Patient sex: M
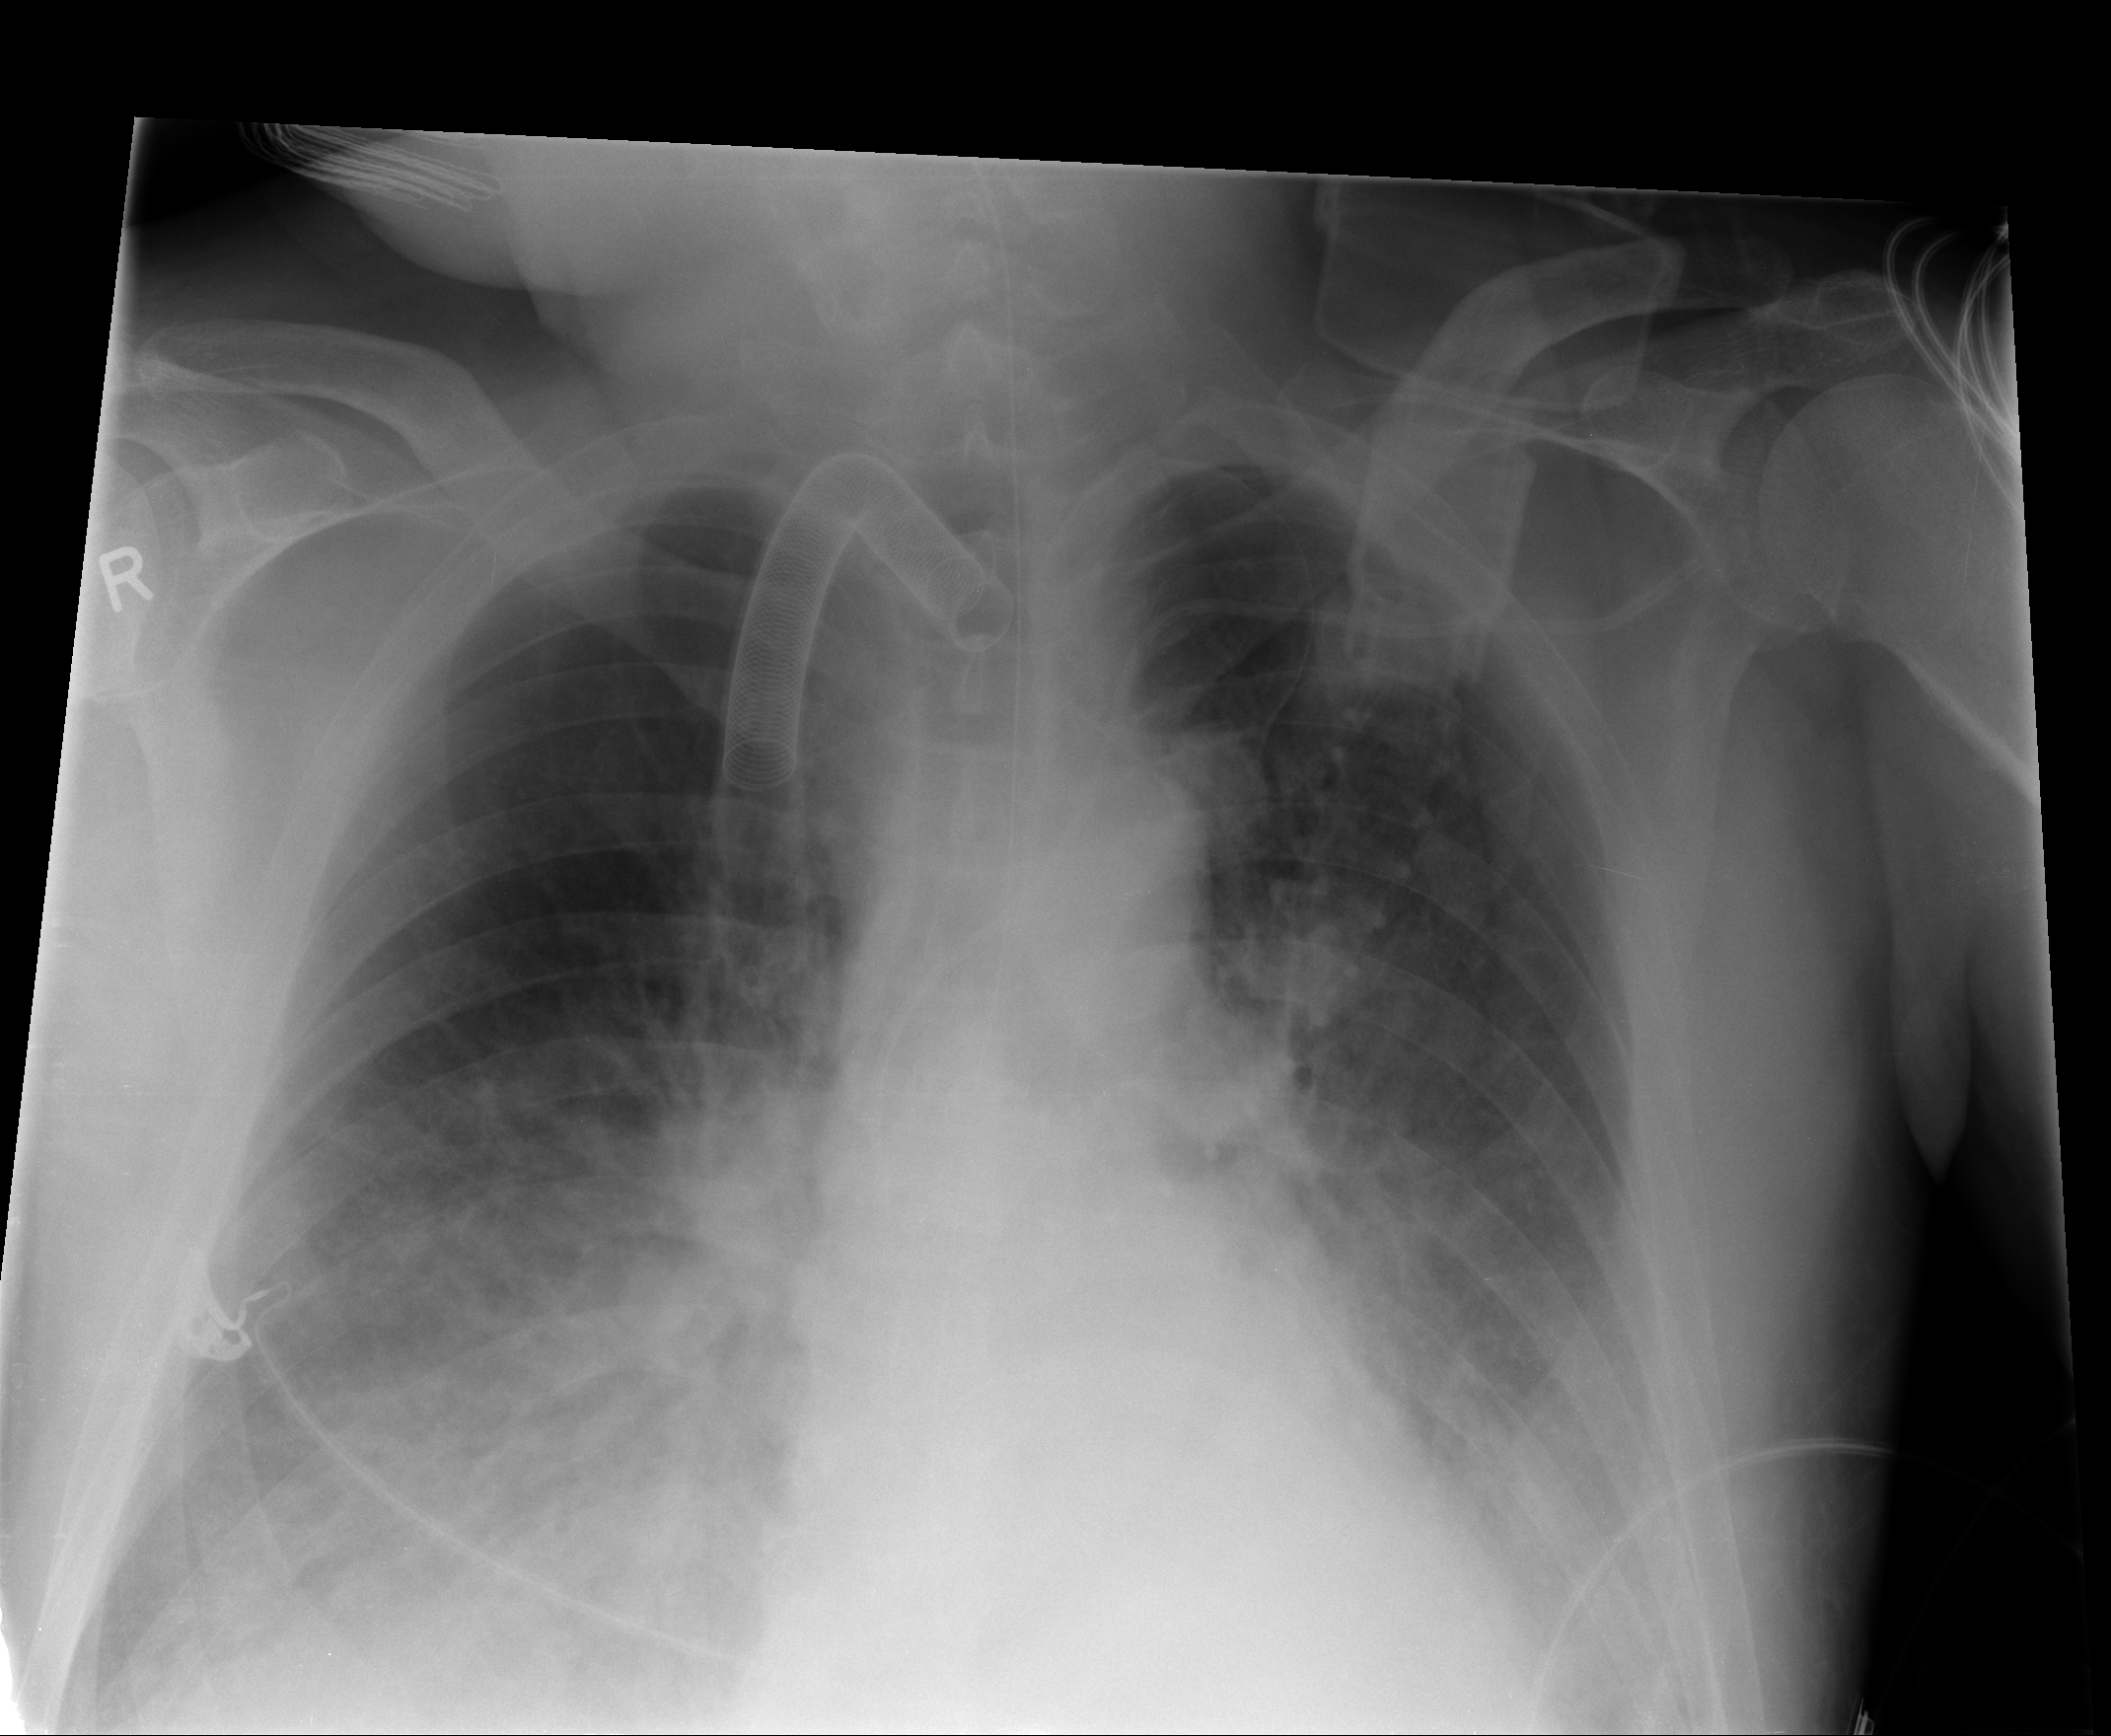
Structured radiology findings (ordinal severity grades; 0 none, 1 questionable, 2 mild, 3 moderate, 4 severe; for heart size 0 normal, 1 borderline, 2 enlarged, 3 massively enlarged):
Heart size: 0
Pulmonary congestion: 3
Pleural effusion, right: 2
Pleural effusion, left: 2
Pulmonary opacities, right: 3
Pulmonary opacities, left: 3
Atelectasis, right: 2
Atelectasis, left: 2